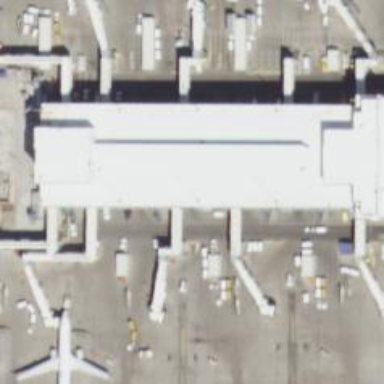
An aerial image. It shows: Airport gate.